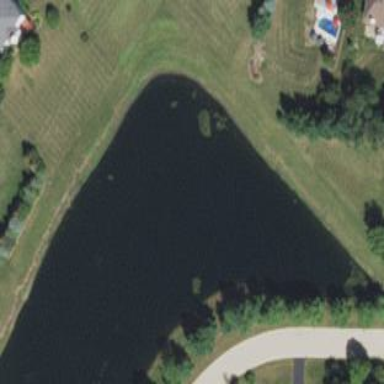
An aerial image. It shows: Pond surrounded by natural water.